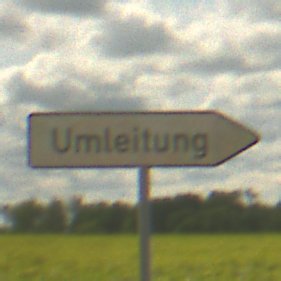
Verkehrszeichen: UmleitungswegweiserRechtsweisend
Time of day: Midday
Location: Outdoor (RoadRail)
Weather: PartlyCloudy
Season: NotSpecified
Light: Natural